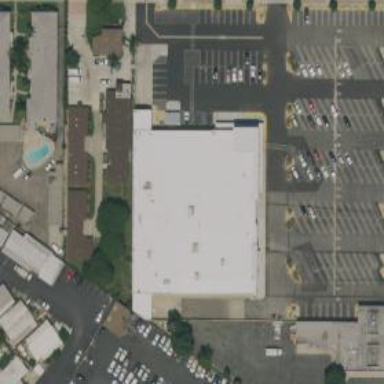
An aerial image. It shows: Supermarket.